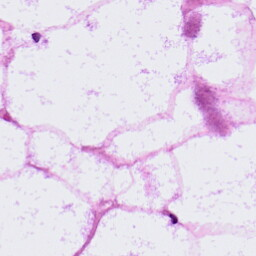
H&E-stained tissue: LymphNode